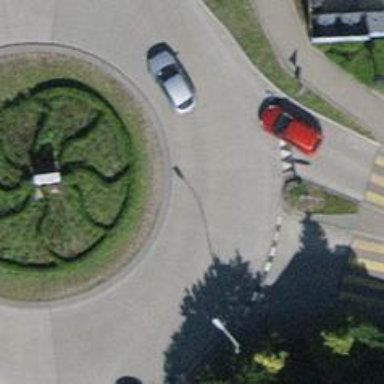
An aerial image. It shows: Secondary road with asphalt surface leading to roundabout.